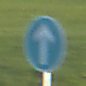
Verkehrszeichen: VorgeschriebeneFahrtrichtungGeradeaus
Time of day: MorningAfternoon
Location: Outdoor (Nature)
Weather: Clear
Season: NotSpecified
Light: Natural